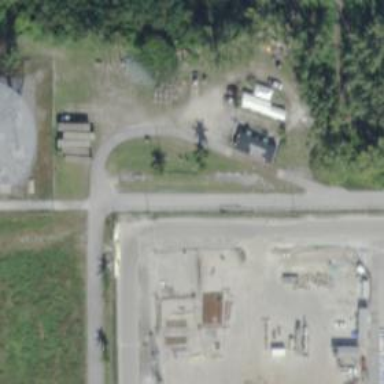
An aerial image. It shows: Weighbridge facility.